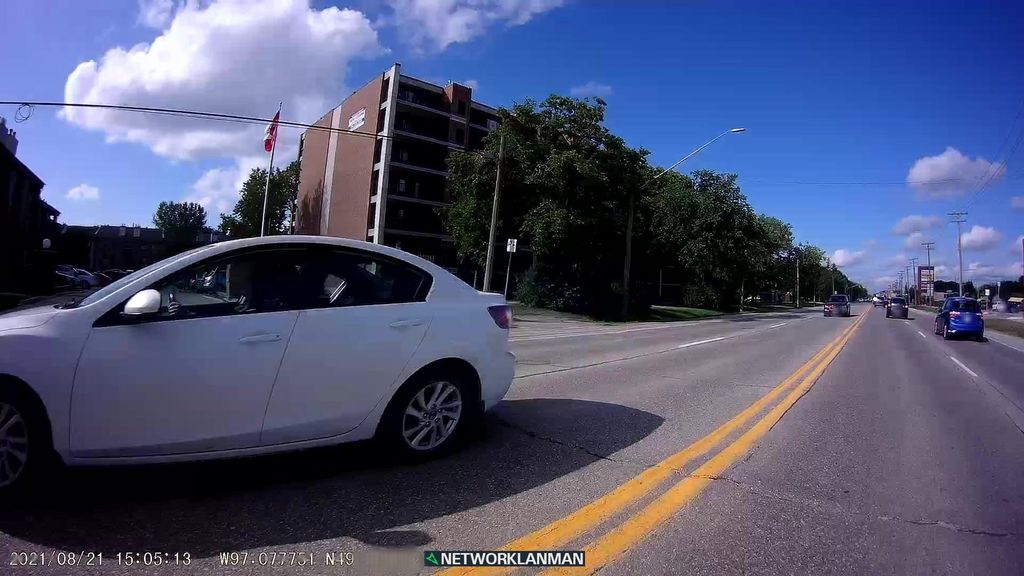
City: winnipeg